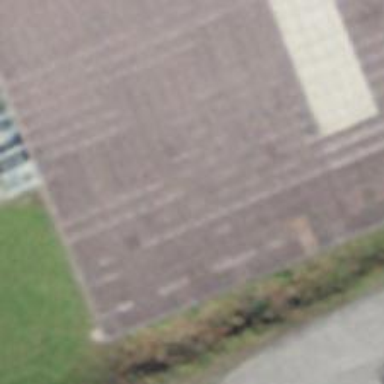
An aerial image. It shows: Tennis court.